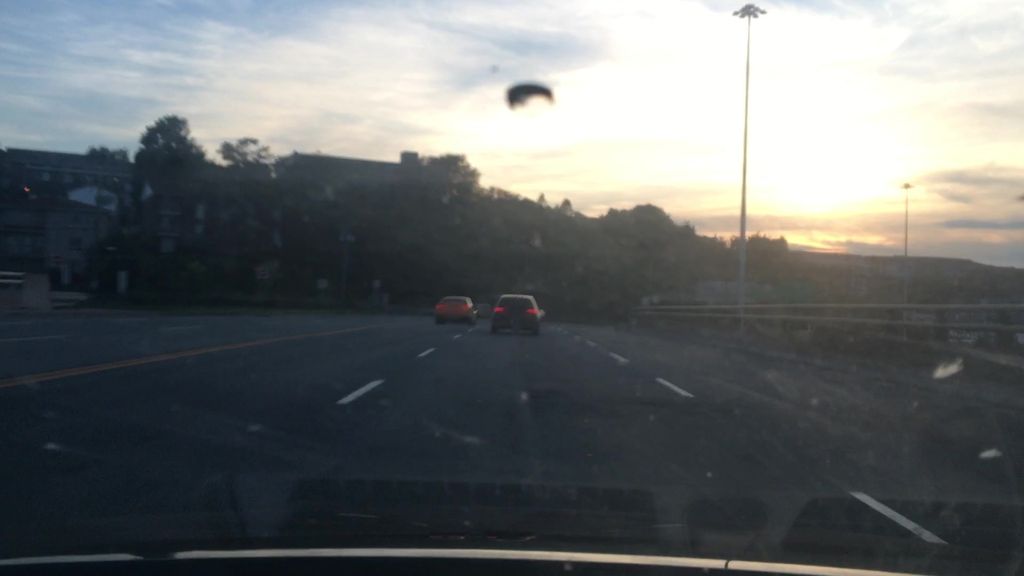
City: halifax